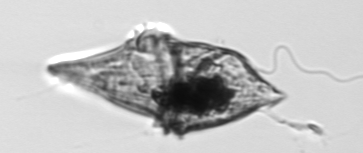
Label: Gyrodinium